Interaction volume radius: 5 \u00c5
Interaction volume height: 20 \u00c5
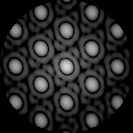
Disorder parameter: 0.01575